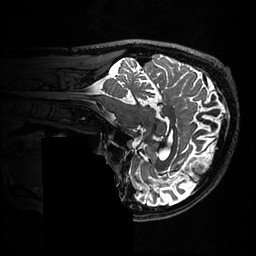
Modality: T2w
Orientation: sagittal
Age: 31
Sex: male
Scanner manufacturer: ge
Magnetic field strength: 3 T
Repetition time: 3.202 s
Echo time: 0.06575 s